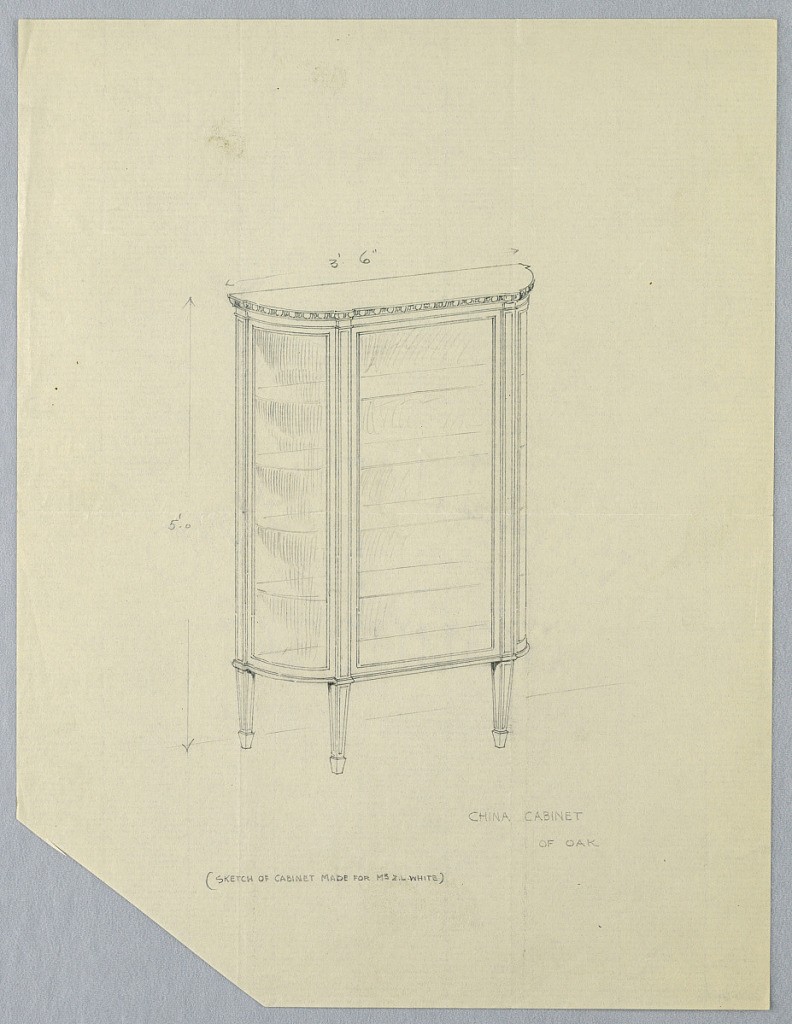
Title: Design for Cabinet in Oak
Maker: A.N. Davenport Co.
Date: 1900–05
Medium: Graphite on thin cream paper
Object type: Drawing
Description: Demi-lune-shaped glass cabinet with flattened center front; molding along top edge; 4 shelves; raised on 4 short tapering legs.